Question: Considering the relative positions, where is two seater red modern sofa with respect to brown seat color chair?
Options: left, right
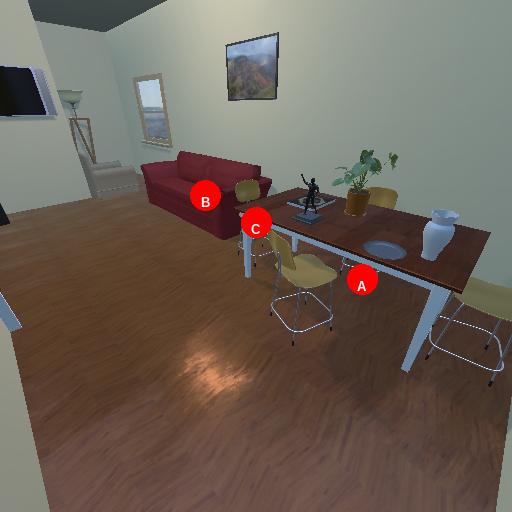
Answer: left